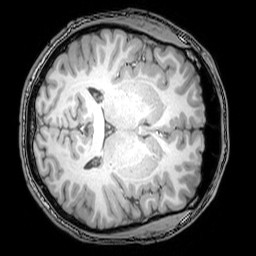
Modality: T1w
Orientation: axial
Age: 23
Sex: male
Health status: healthy
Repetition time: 0.081 s
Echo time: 0.037 s